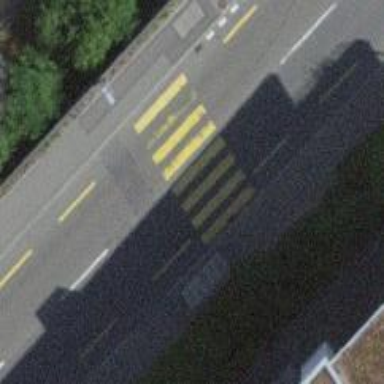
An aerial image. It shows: Kerb serving as barrier.